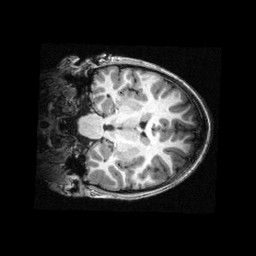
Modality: T1w
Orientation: coronal
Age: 13
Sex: male
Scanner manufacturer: siemens
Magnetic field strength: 3 T
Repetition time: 2.3 s
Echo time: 0.00336 s